Question: I want to create a sticky footer menu for a web application (-webkit/-moz). Check out the screenshot. Blue area border of the iphone, red area representing content, gray area at bottom is footer.

Screen 1:
Start screen. Full content with a sticky footer at bottom of window, I can do this via position: fixed.
Screen 2: Actual Required Behavior
If the content of page is scrolled down the footer should remained stick to the bottom of the window. Thats what I need.
Screen 3: Current behavior with position: fixed
This is the current behavior, if i scroll page the whole thing is moved up including the sticky footer at bottom.
I want a web application, behavior similar to ipod library. Fixed menu at bottom and scroll-able content above it. Any solution?
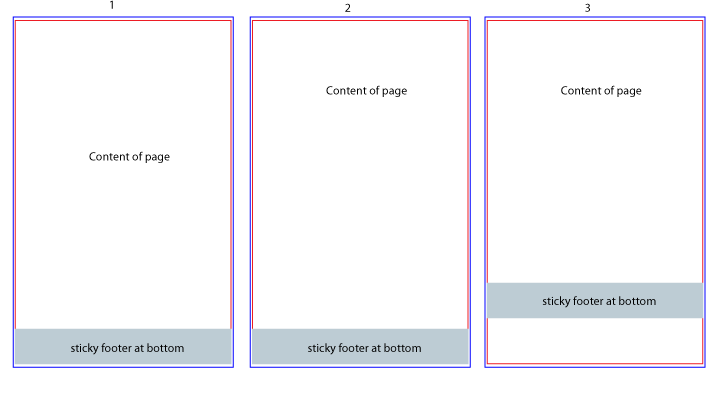
Answer: You would require to take multiple absolute position layers to achieve this. Use window's resize event adjust these layers. We have done same this in our website <URL>.